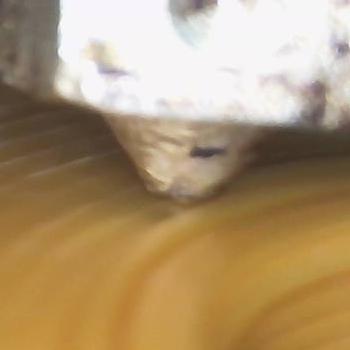
Flow rate: 88%